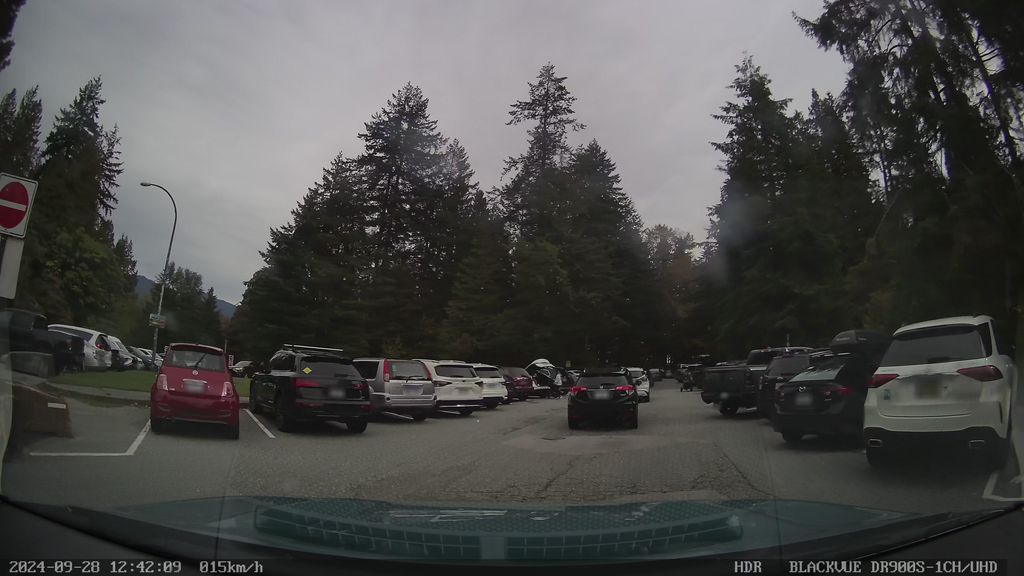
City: vancouver